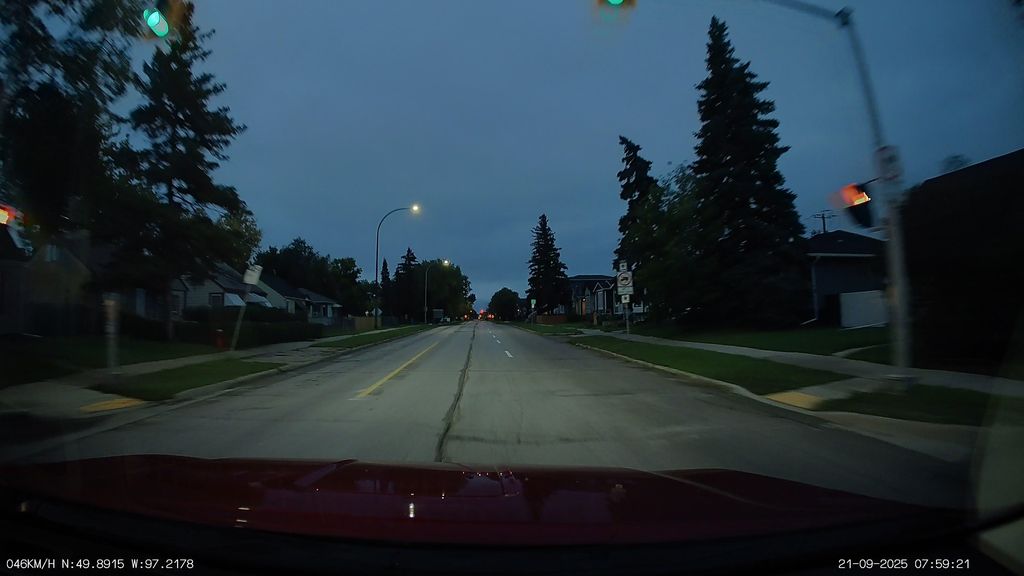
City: winnipeg